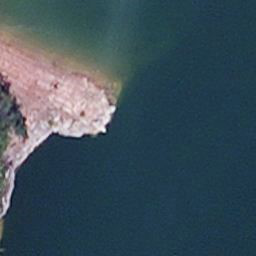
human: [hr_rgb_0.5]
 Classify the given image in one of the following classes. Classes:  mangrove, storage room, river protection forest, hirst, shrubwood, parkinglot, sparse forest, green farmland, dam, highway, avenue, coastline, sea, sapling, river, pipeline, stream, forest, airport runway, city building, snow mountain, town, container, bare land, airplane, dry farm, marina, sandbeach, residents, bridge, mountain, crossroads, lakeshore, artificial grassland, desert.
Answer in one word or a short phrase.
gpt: lakeshore